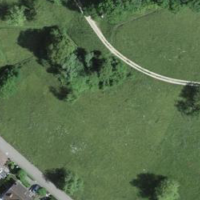
EUNIS habitat code: 24
Species observed at this site:
Prunus spinosa